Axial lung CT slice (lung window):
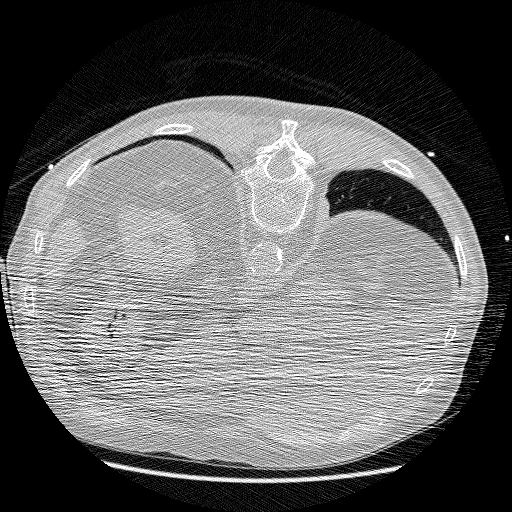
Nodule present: no